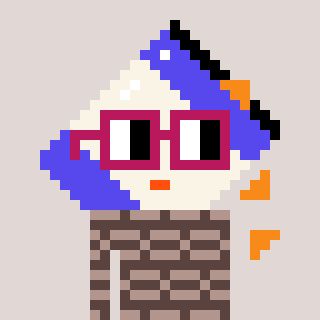
a pixel art character with square dark red glasses, a chips-shaped head and a darkbrown-colored body on a warm background